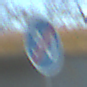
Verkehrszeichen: EndeMindestgeschwindigkeit
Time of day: MorningAfternoon
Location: Outdoor (Suburban)
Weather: Clear
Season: NotSpecified
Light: Natural